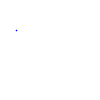
Particle: proton